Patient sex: F
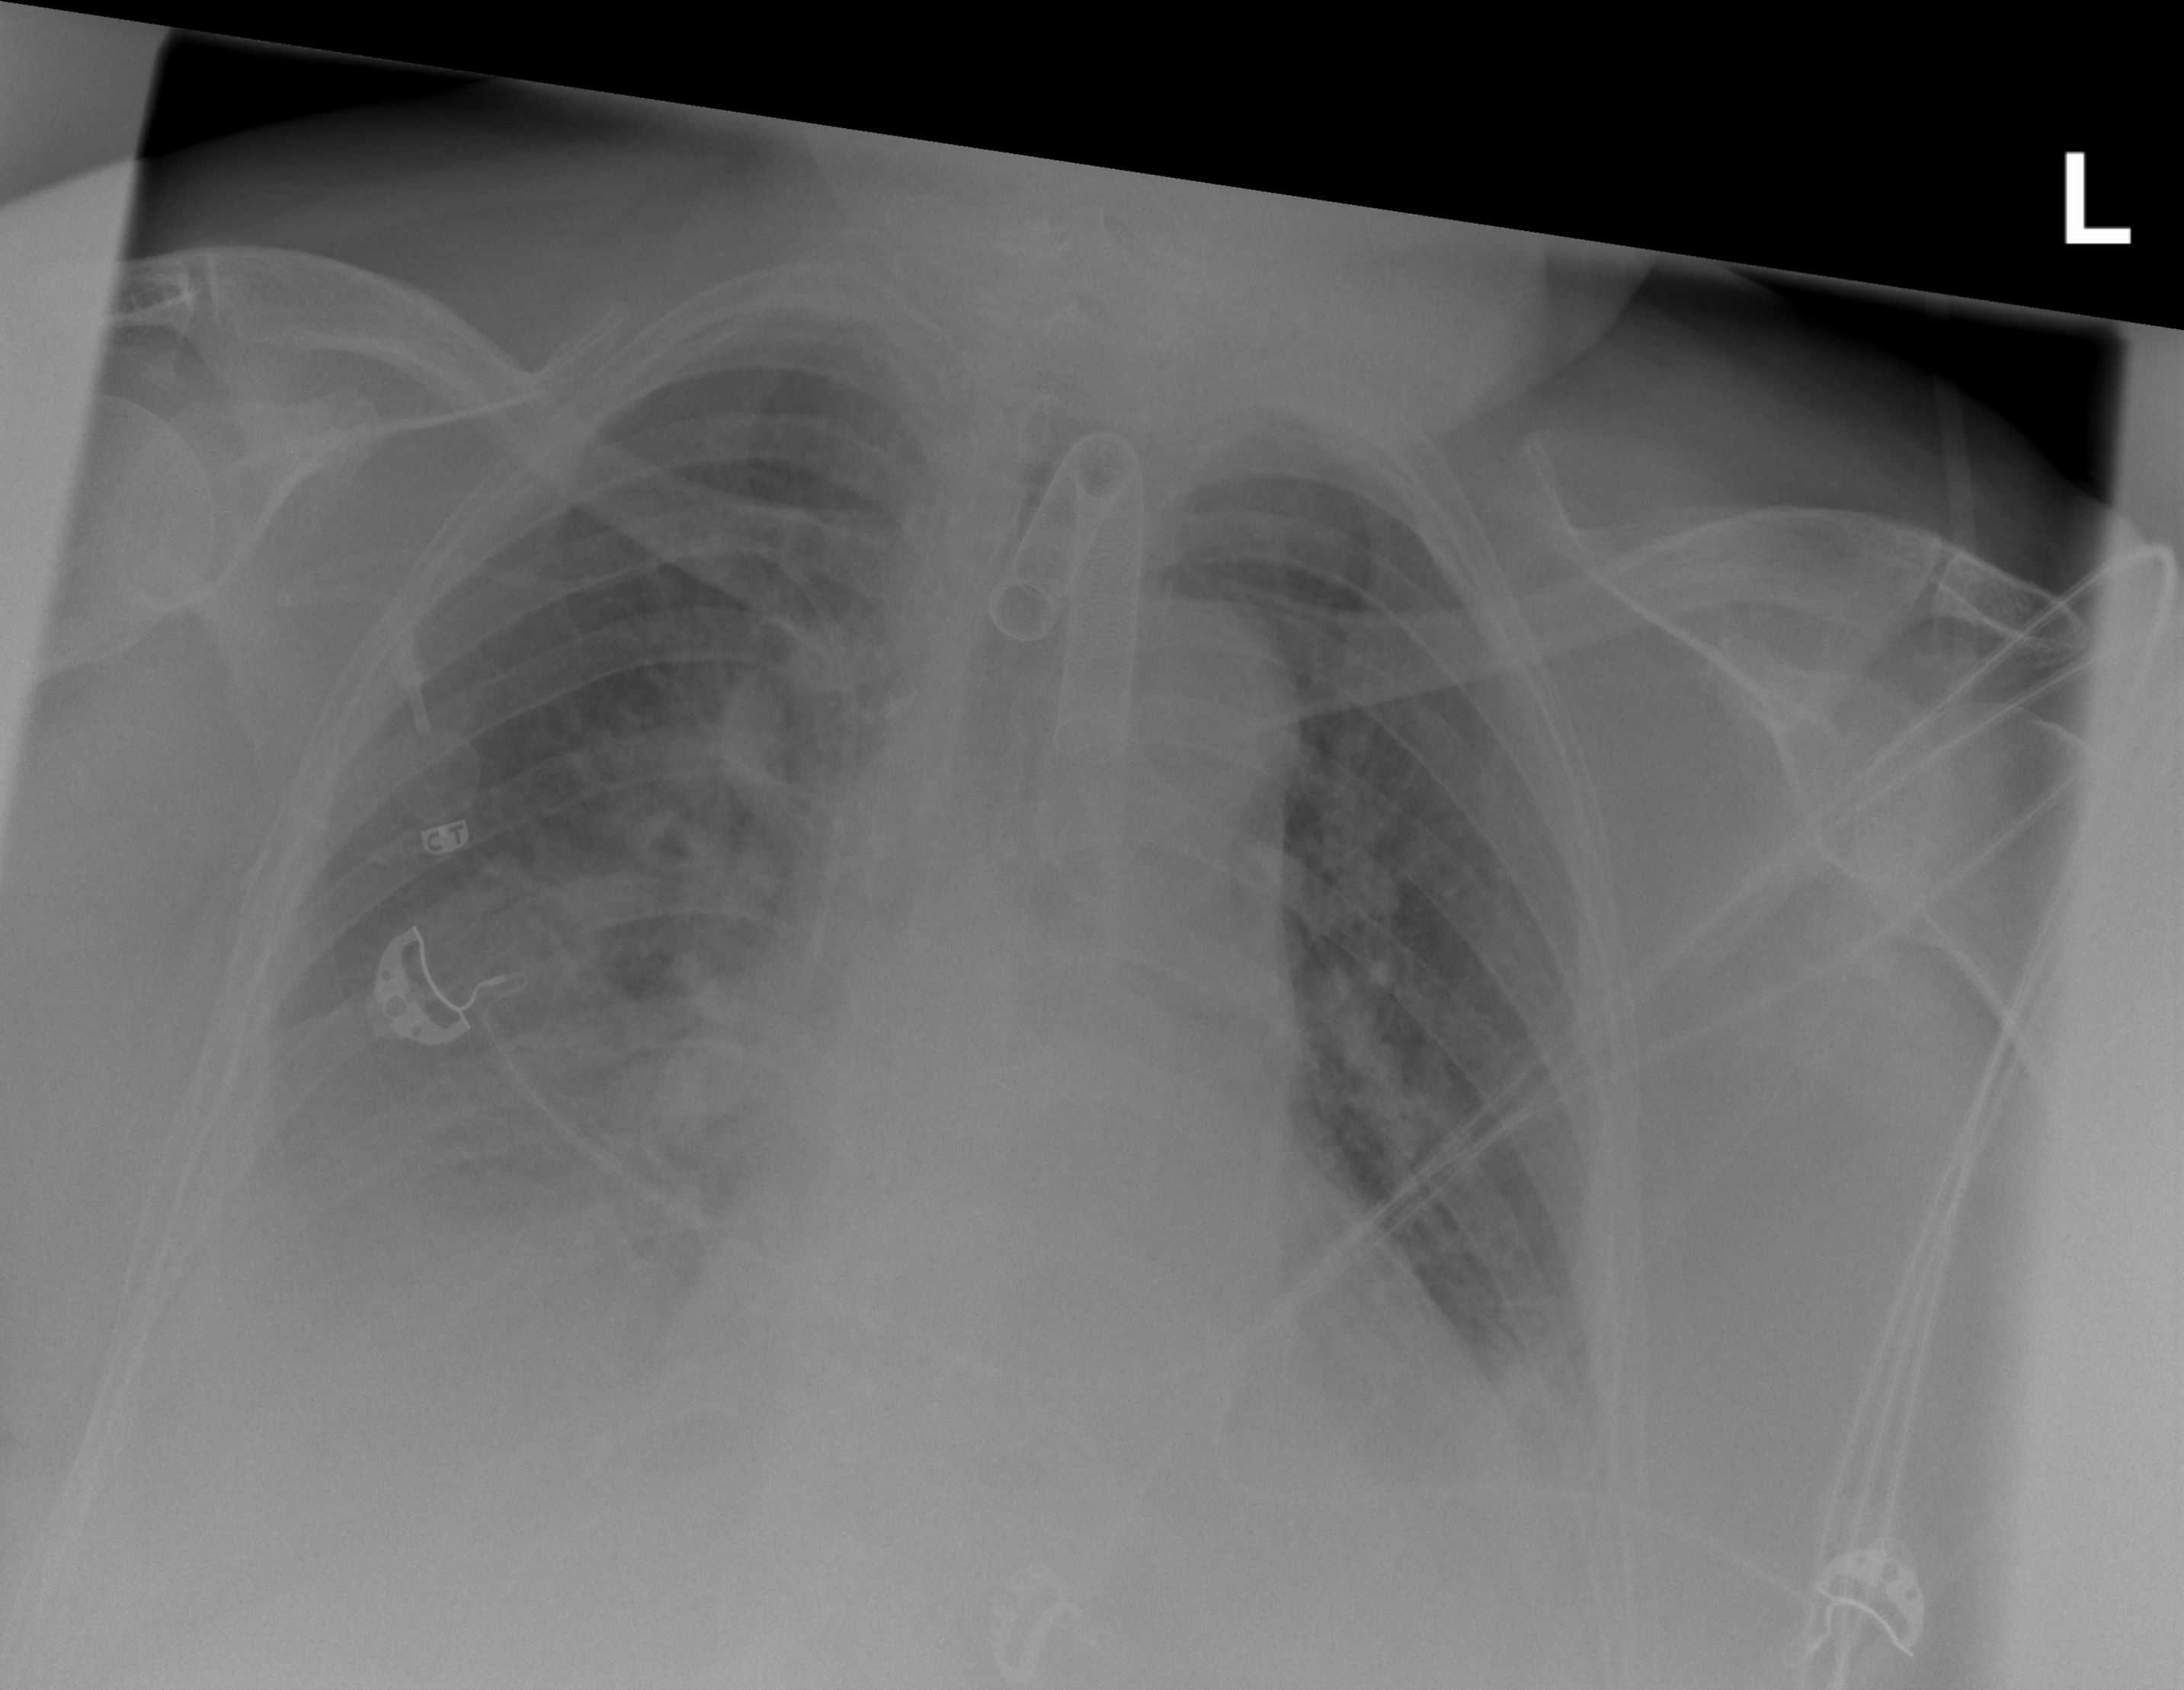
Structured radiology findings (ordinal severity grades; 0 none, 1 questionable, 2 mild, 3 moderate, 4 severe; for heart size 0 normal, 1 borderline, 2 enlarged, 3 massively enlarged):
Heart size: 2
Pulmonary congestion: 2
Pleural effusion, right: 3
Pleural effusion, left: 2
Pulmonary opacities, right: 2
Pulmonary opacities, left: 2
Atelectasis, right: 2
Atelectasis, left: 2